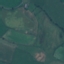
Land use / land cover: Pasture